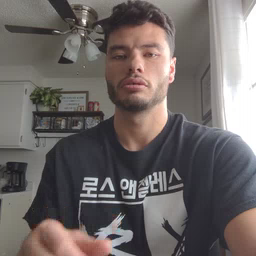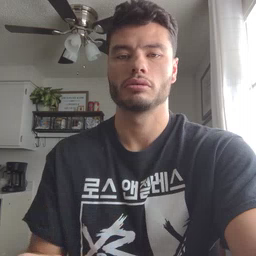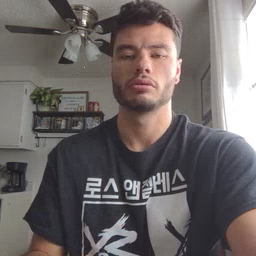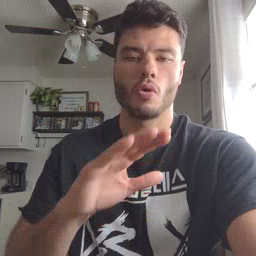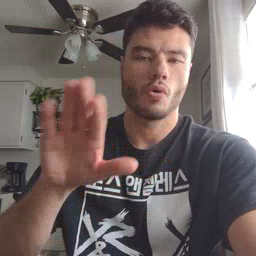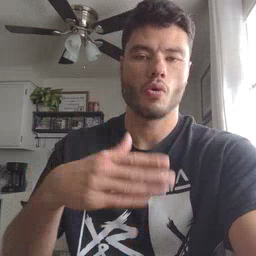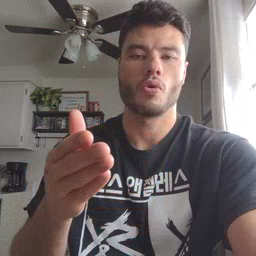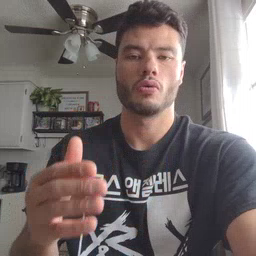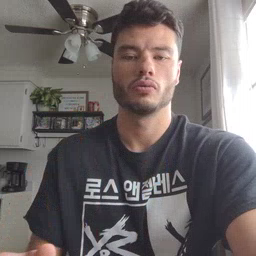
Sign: all